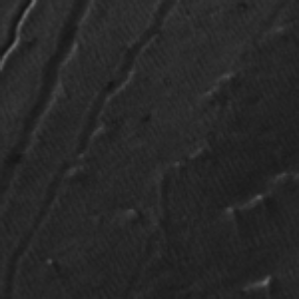
Label: frost